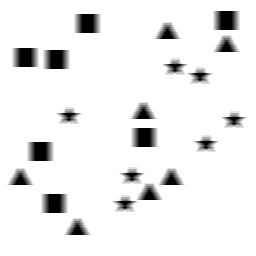
Squares: 7
Triangles: 7
Stars: 7
Total shapes: 21